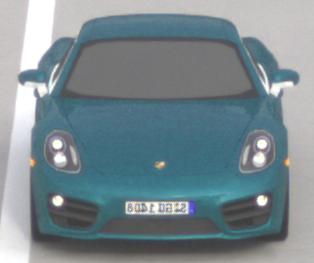
Make: Porsche
Model: Cayman
Detailed model: Cayman (981C)
Model produced from: 2013/03
Model produced until: 2014/04
Doors: 2
Color: blue
Road condition: dry road
Daytime: morning or afternoon
Contrast: low contrast